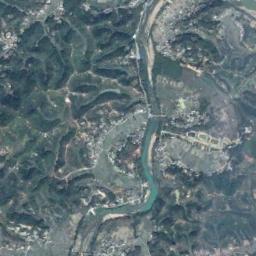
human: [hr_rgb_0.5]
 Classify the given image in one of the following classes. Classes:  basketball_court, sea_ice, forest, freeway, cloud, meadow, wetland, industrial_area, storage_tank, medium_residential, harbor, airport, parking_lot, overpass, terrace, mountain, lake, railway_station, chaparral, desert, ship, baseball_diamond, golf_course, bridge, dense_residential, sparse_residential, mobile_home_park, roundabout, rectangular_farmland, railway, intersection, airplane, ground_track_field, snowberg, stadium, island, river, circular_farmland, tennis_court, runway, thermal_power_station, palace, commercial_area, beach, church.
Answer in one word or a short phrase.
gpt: river